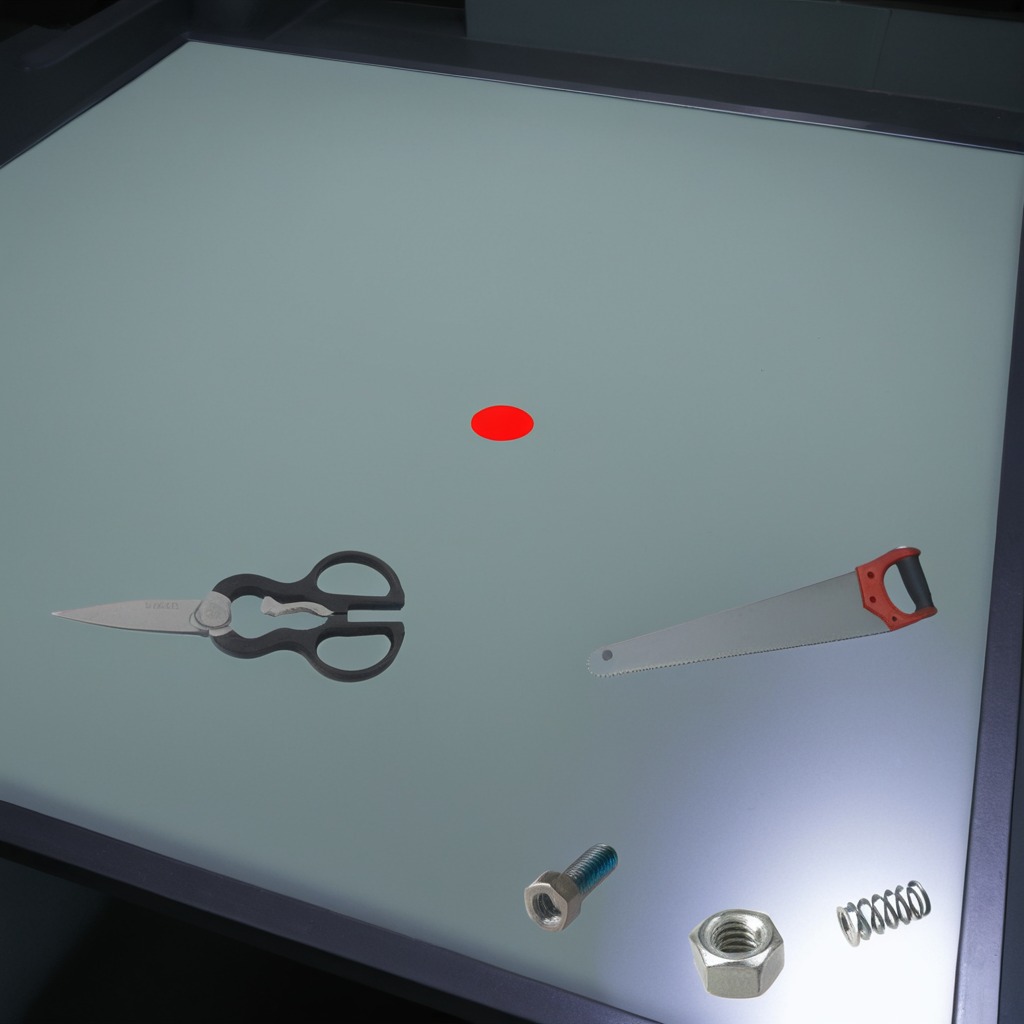
A machine screw, a coiled metal spring, a handheld metal saw, a metal nut, and a pair of scissors are lying on the clean empty table in a railway signal maintenance room.